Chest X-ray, PA view. Patient: 65 years old, sex F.
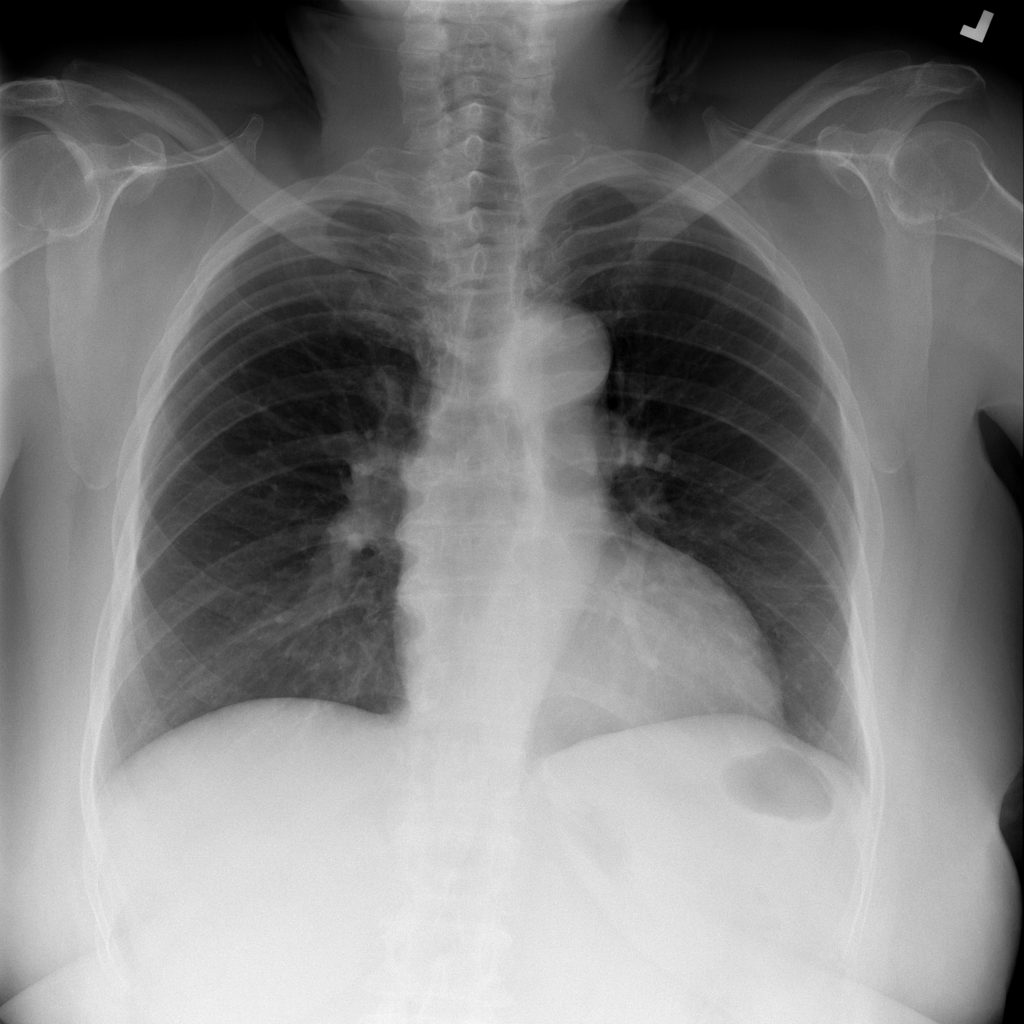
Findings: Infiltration